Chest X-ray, PA view. Patient: 51 years old, sex M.
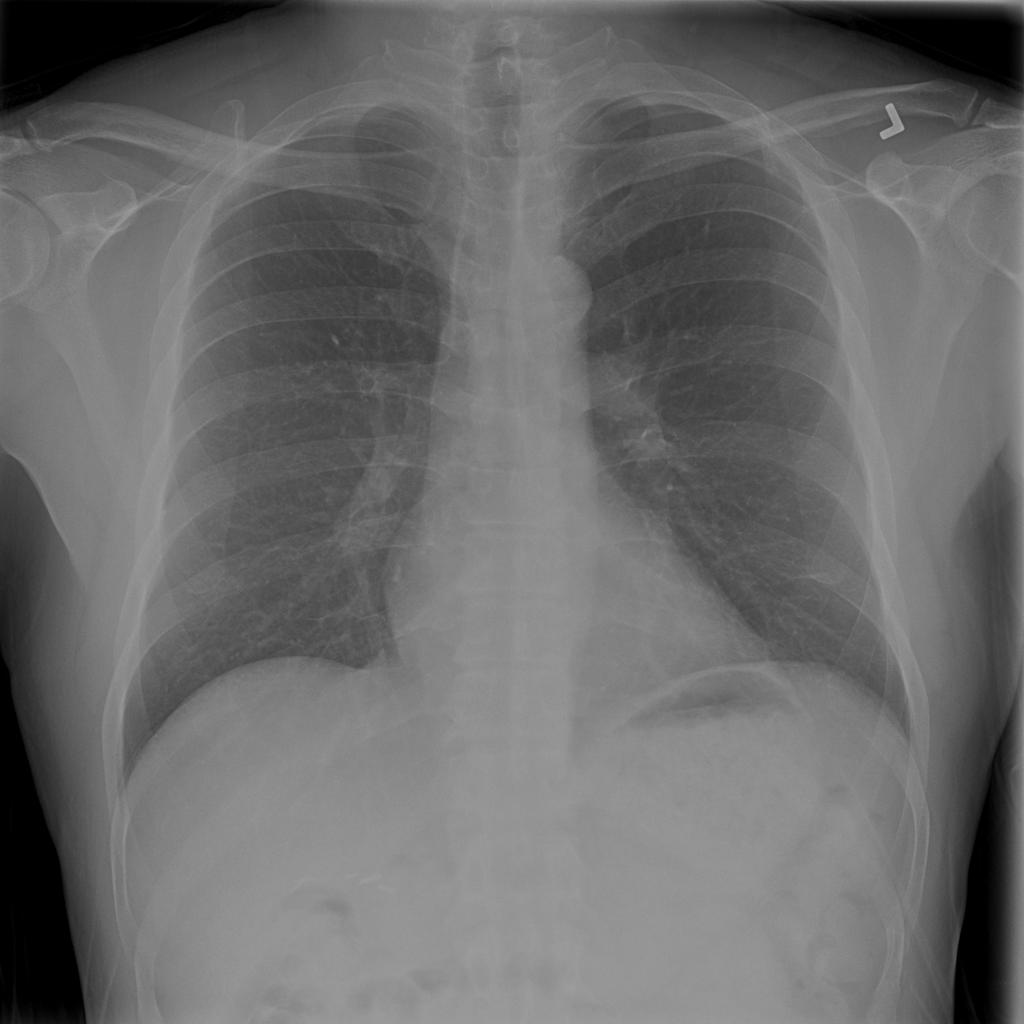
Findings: No Finding